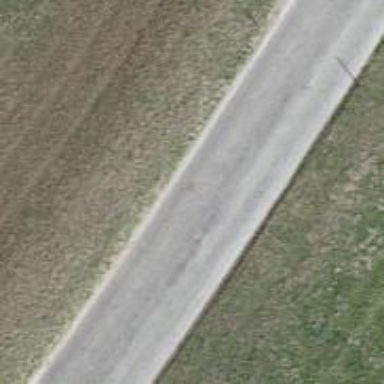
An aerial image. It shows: Unclassified road with paved surface.